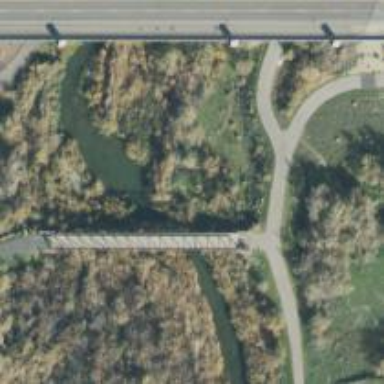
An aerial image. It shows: Path on bridge.